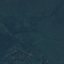
Land use / land cover: Forest